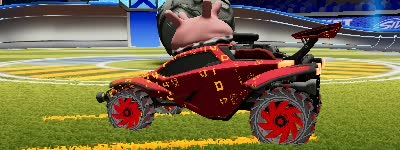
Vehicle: octane